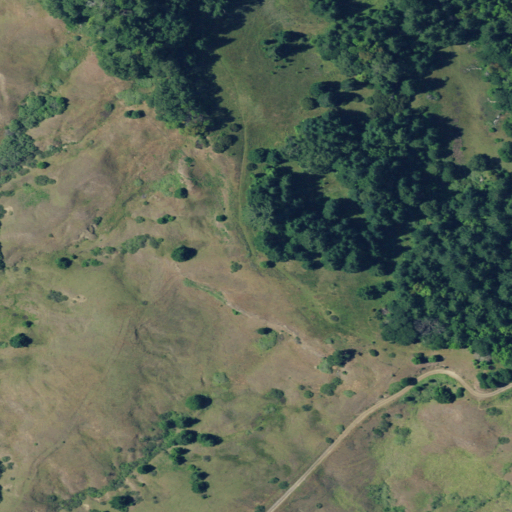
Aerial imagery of ridge(s) in California named Tank Ridge containing grassland, shrub, evergreen forest, mixed forest, and herbaceous wetlands